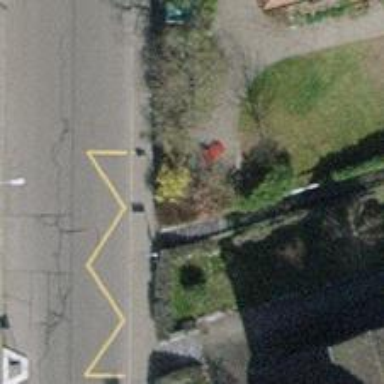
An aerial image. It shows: Bus stop with platform for public transport.